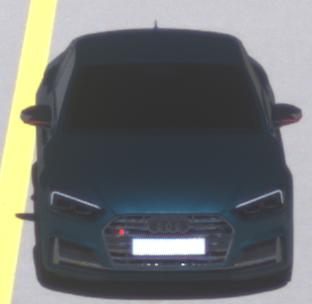
Make: Audi
Model: S5 Sportback
Detailed model: 8T Facelift
Model produced from: 2011
Model produced until: 2016
Doors: 5
Color: blue
Road condition: dry road
Daytime: morning or afternoon
Contrast: high contrast